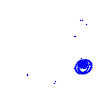
Particle: electron